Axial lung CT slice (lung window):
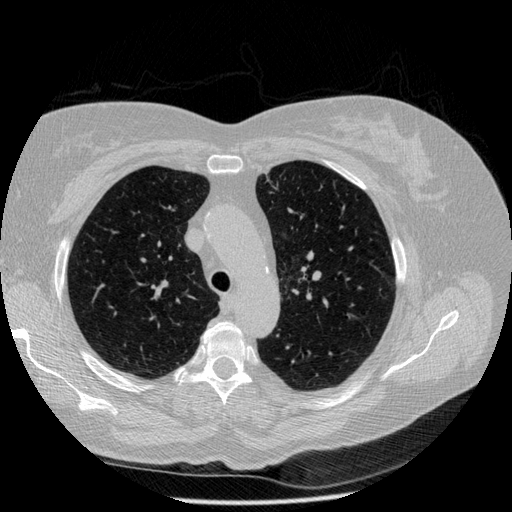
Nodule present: no